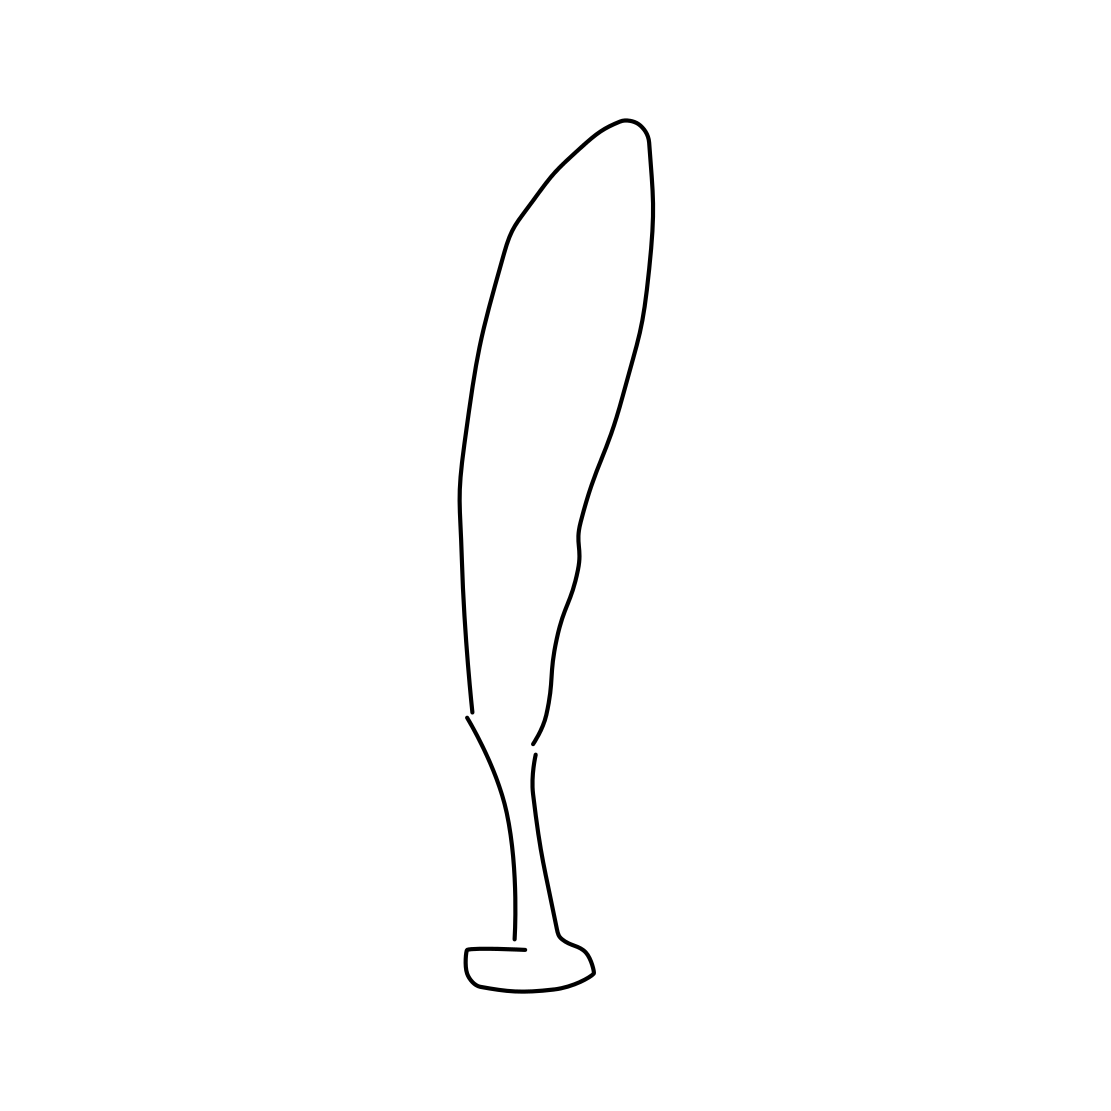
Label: baseball bat